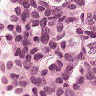
Metastatic tissue present: yes